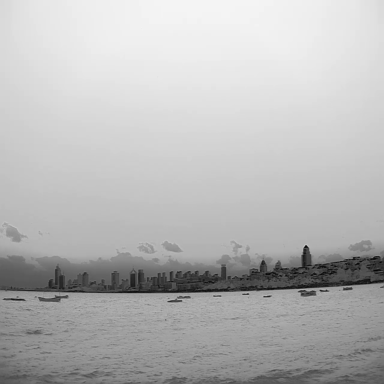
There are eight bulk_carriers in the infrared image.